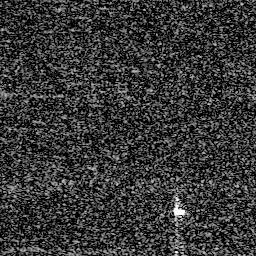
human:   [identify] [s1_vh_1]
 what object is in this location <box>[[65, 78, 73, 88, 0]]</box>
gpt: <ref>1 small ship at the bottom</ref>